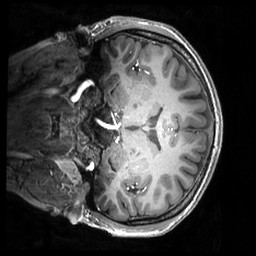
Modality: T1w
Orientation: coronal
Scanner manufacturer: philips
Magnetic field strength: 7 T
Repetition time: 0.008 s
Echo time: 0.001974 s